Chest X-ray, PA view. Patient: 62 years old, sex F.
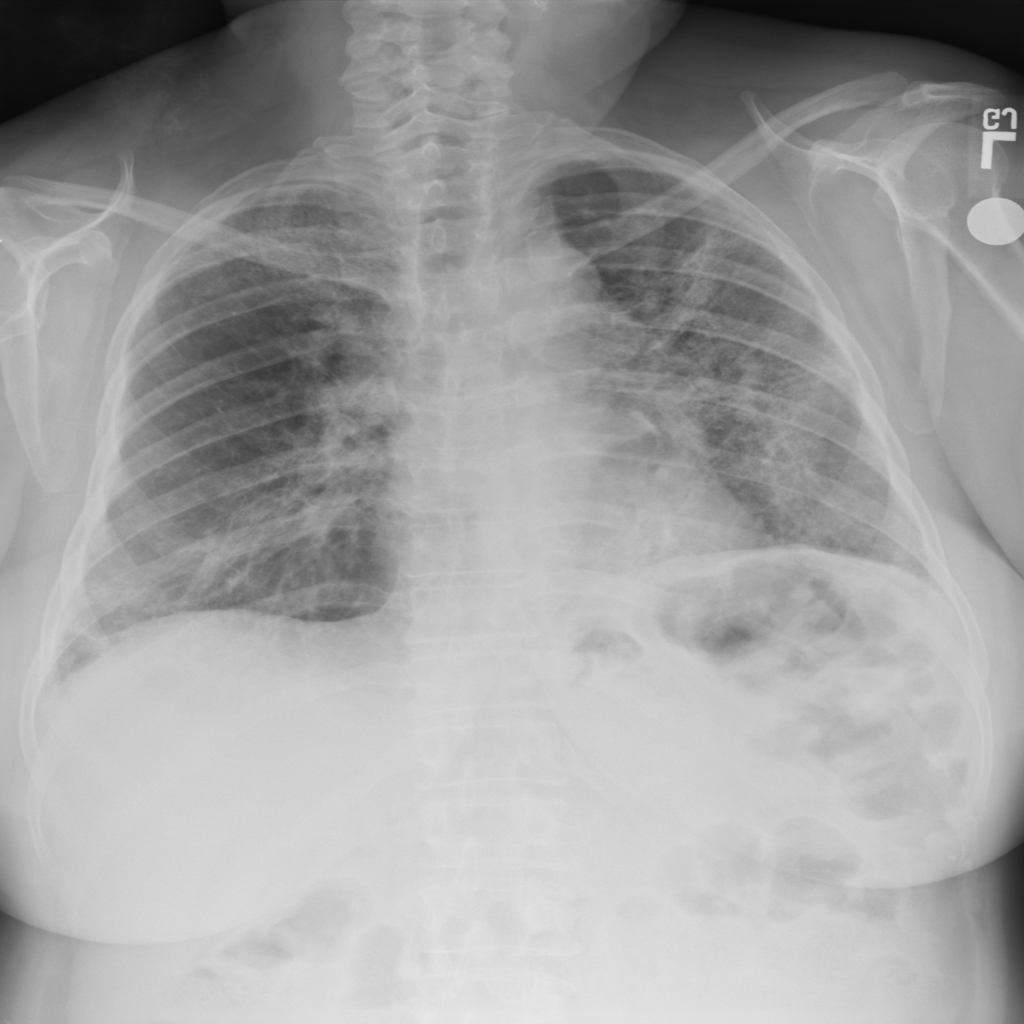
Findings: Infiltration